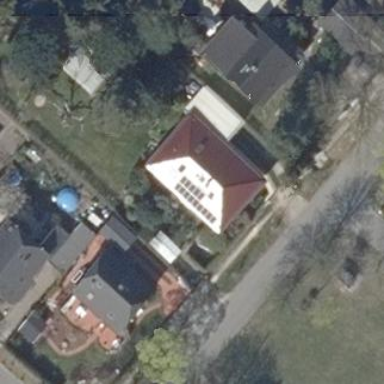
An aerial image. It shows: Detached building with hipped roof.